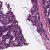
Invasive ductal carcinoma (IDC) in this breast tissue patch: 1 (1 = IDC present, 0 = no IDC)